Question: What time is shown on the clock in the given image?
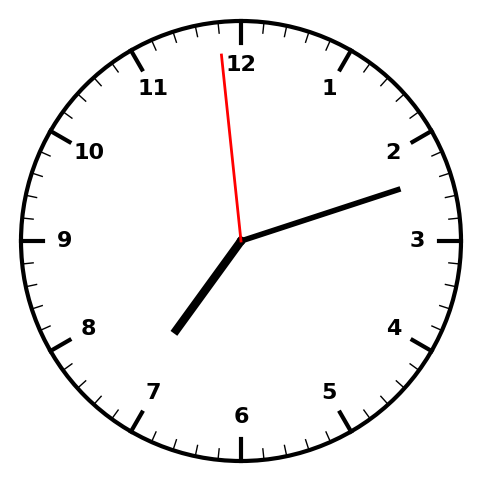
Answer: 07:11:59